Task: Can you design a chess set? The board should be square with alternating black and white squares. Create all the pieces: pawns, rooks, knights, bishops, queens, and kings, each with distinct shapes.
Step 5374:
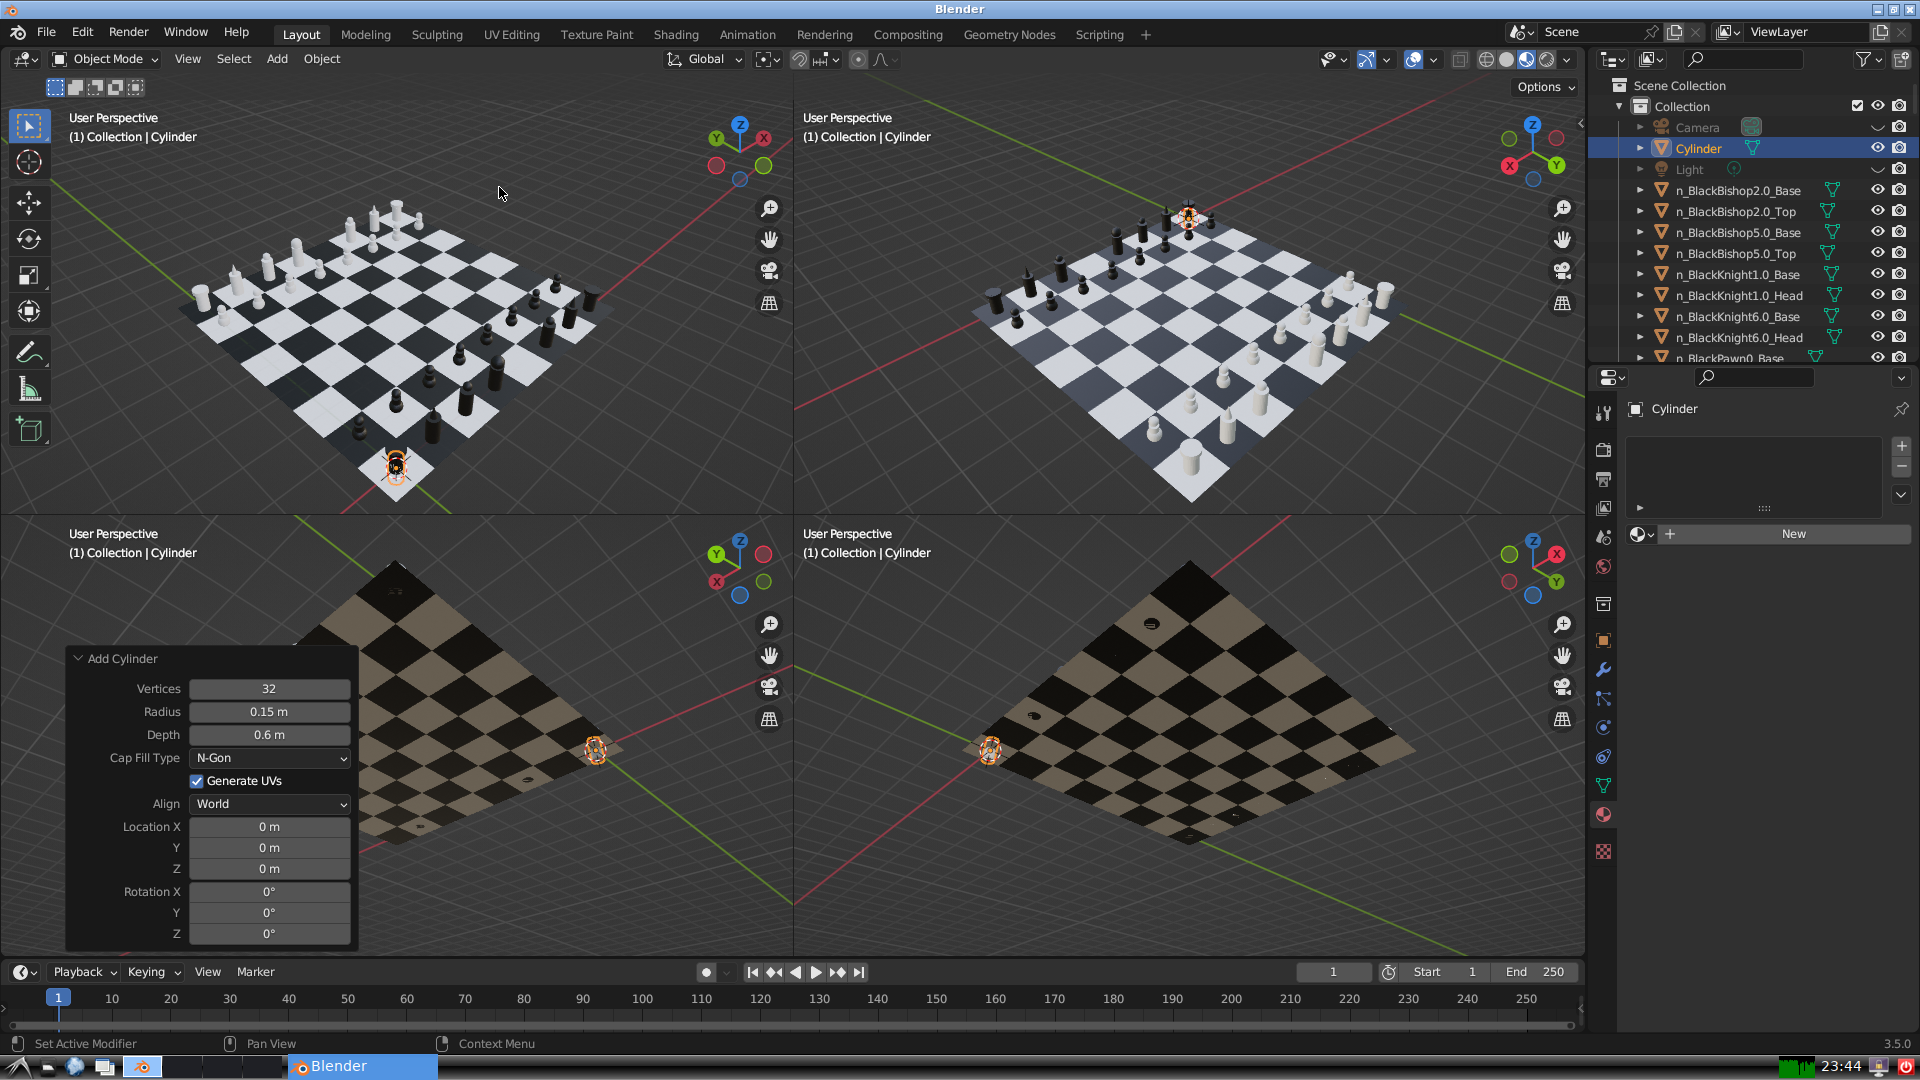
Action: {"mouse_move": [270, 708]}